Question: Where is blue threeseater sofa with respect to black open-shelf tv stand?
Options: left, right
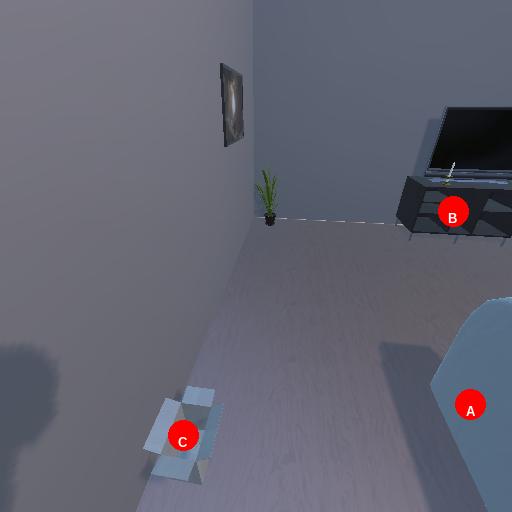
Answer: left